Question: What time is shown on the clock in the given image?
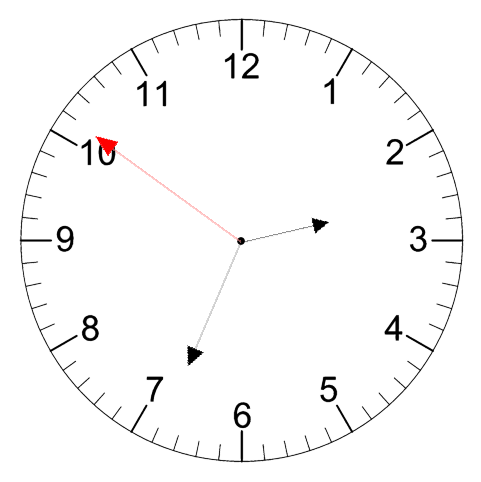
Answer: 02:33:51